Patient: sex M, age 69
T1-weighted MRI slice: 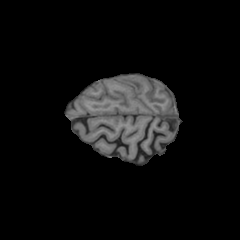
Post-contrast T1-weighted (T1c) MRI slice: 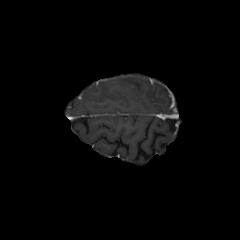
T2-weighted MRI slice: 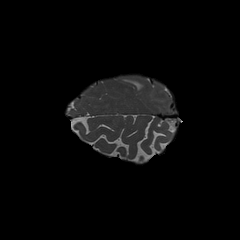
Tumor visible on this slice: yes
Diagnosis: Glioblastoma, IDH-wildtype
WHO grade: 4